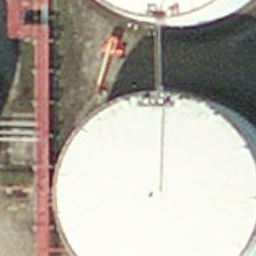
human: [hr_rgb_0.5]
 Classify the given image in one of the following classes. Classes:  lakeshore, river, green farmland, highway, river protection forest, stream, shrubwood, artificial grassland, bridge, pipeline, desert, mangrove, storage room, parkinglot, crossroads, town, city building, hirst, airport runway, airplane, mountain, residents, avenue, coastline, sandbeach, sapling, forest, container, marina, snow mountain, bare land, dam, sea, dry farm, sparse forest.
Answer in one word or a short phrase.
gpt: storage room